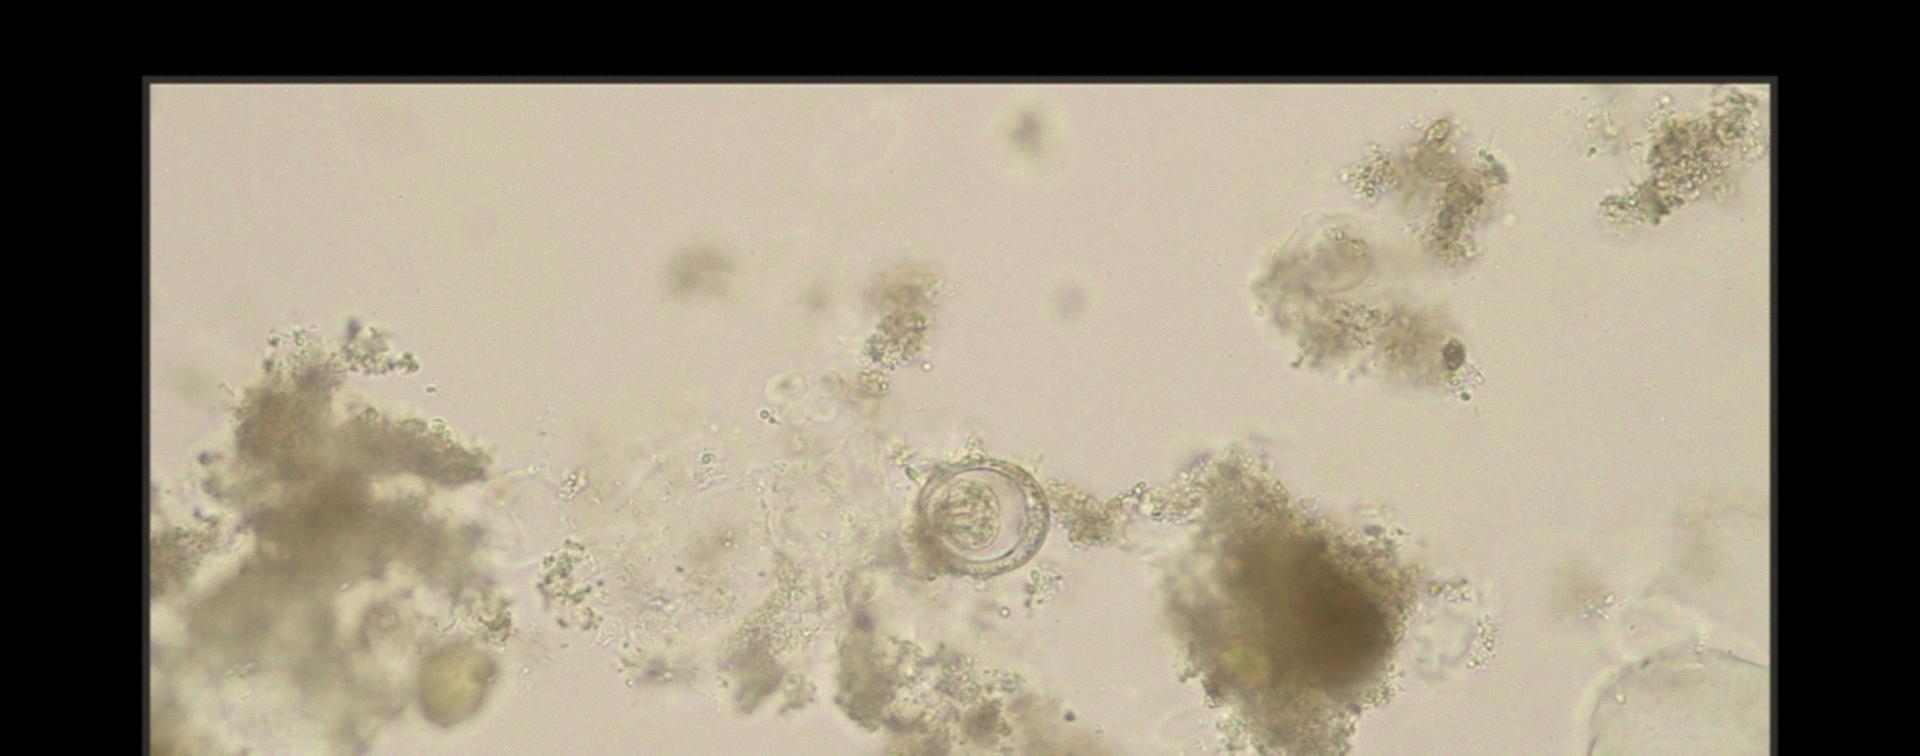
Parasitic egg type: Hymenolepis nana